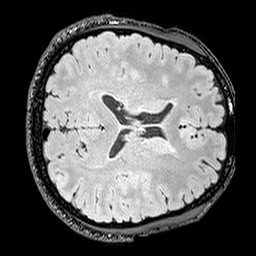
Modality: T2w
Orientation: axial
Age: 25
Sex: male
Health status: healthy
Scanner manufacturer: siemens
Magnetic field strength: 3 T
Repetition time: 5 s
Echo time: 0.396 s